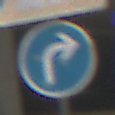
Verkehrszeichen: VorgeschriebeneFahrtrichtungRechts
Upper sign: Lichtzeichenanlage
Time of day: Midday
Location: Roofed (Urban)
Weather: Overcast
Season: NotSpecified
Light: Artificial